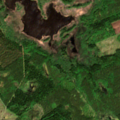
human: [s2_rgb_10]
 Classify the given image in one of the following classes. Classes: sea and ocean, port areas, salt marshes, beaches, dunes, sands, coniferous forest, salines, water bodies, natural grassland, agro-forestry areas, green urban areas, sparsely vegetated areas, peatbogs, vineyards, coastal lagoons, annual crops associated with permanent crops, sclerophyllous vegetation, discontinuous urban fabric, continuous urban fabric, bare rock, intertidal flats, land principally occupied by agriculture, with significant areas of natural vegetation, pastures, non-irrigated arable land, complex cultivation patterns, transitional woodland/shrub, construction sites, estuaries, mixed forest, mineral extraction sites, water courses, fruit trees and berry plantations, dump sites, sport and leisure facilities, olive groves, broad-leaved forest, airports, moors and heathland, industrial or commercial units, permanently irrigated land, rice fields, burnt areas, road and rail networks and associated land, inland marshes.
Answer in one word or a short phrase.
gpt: coniferous forest, mixed forest, sea and ocean